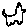
Label: cat